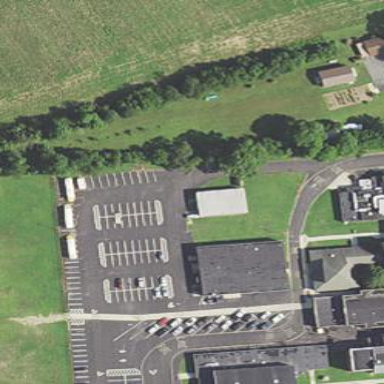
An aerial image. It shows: School building.